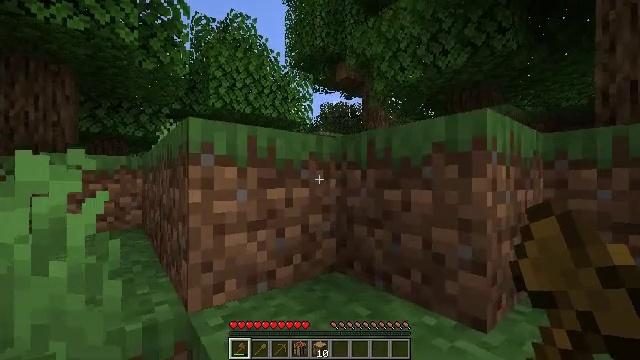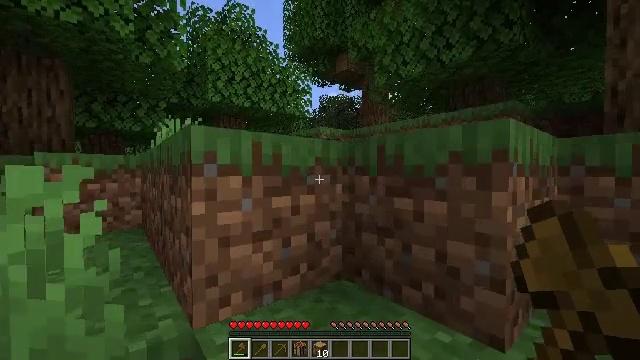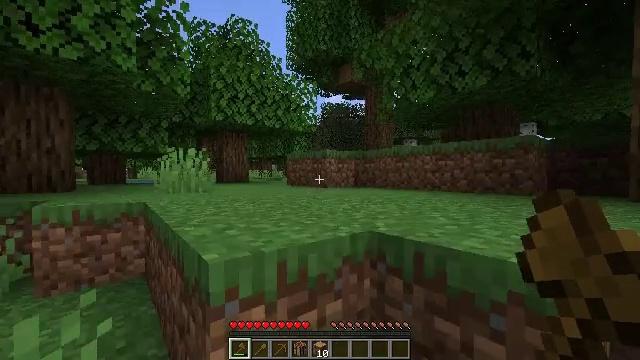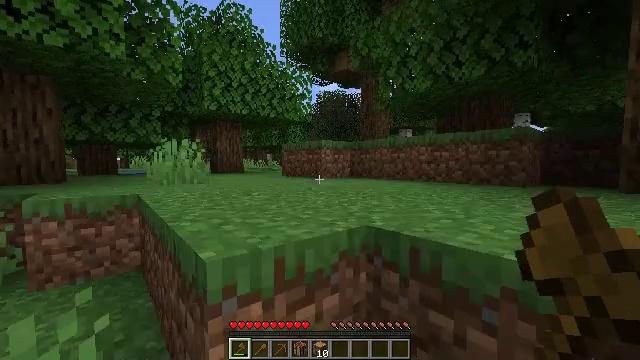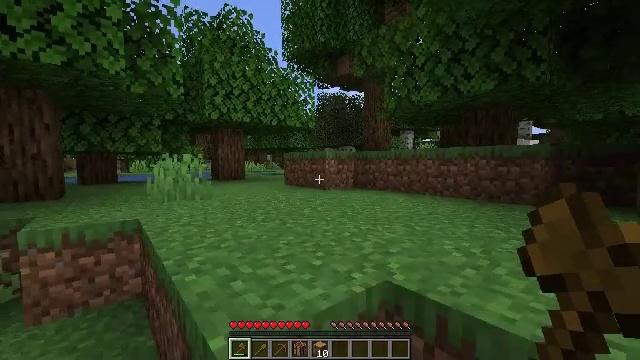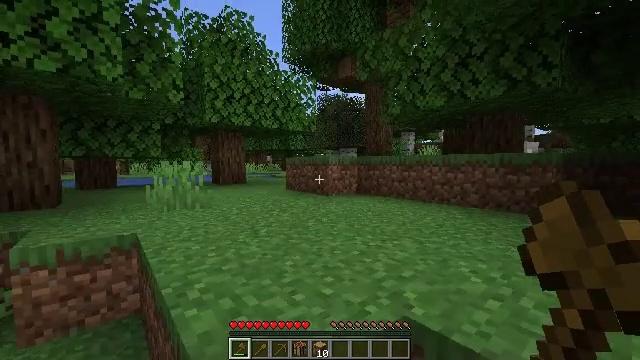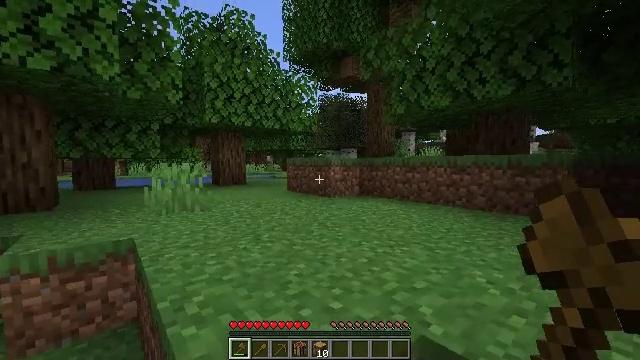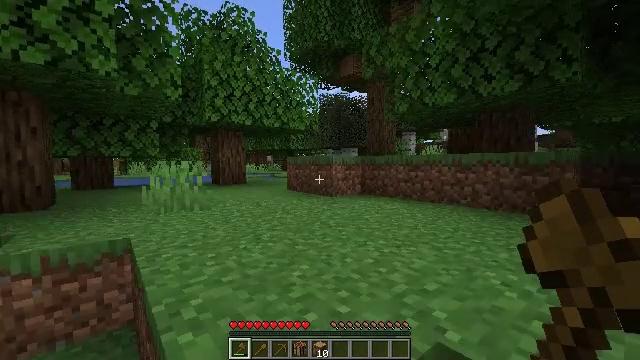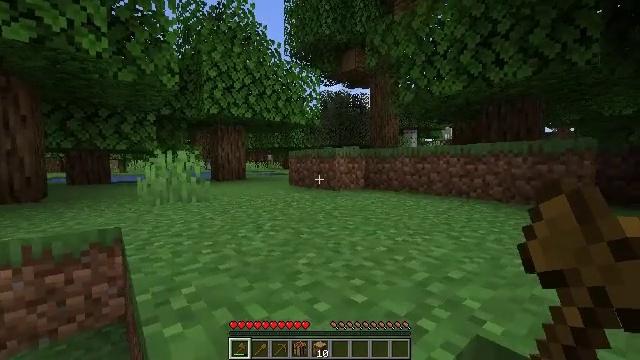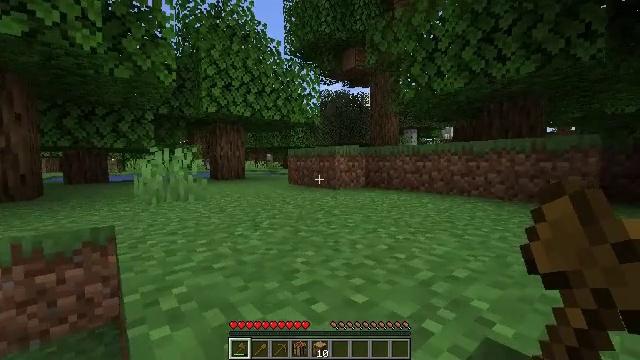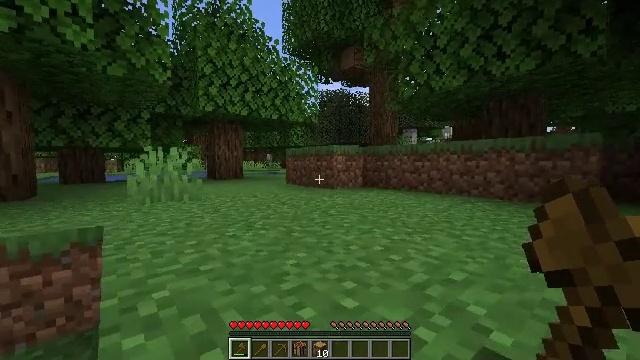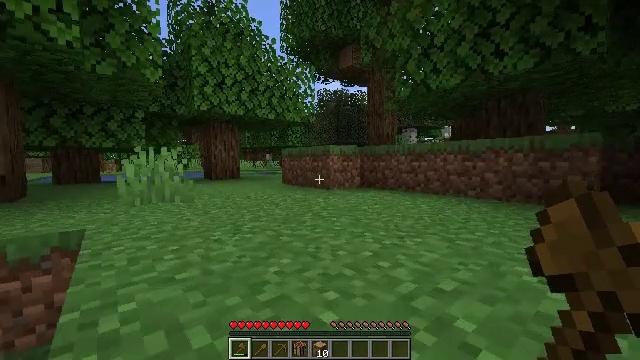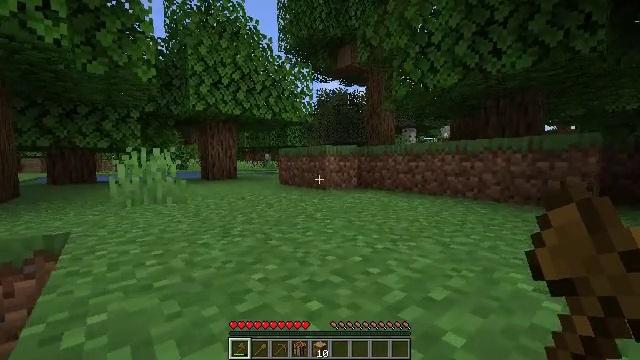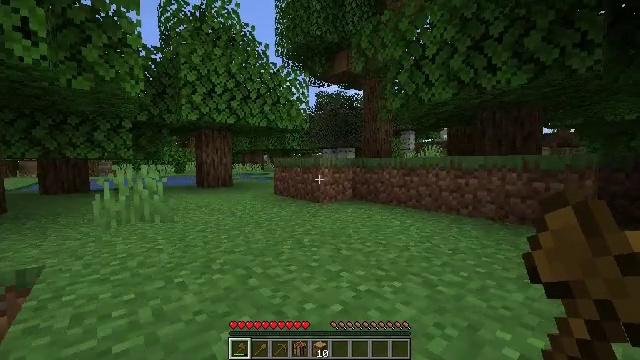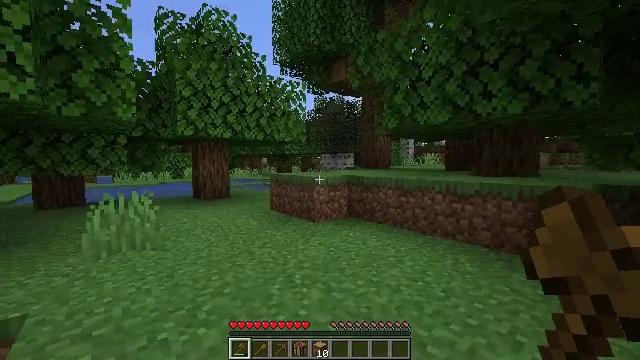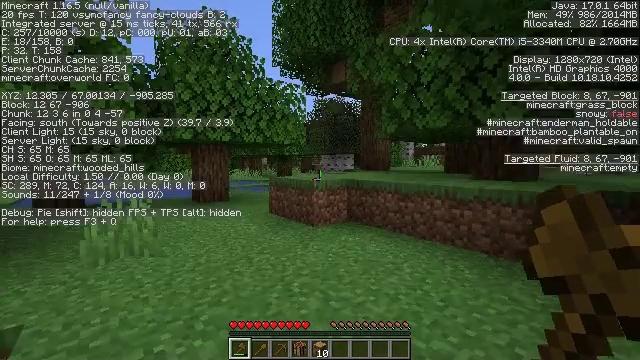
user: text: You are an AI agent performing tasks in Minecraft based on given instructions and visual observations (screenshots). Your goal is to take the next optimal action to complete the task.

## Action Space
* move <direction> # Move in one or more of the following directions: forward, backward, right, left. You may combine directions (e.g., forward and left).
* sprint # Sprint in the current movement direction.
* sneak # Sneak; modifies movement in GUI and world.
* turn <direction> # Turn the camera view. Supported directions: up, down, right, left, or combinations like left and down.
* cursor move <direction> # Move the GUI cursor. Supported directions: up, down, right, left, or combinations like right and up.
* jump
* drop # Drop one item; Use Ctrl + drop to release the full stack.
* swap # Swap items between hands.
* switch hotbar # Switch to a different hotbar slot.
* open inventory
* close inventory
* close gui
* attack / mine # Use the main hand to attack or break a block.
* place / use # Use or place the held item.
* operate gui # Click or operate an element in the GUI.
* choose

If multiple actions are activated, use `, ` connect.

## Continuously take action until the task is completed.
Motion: motion action
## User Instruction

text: Collect lilac by left-clicking.
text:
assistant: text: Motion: move forward, turn down, jump
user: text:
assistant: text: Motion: move forward, jump
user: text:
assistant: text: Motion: move forward, turn right and down, jump
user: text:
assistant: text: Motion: move forward, jump
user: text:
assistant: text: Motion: move forward, jump
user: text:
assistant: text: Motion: move forward
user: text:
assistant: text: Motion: move forward
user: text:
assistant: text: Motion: move forward
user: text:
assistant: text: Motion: move forward
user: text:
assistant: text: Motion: move forward
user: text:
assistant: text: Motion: move forward
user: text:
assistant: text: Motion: move forward
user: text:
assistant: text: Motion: move forward, jump
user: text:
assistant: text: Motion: move forward, jump
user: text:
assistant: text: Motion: move forward, jump
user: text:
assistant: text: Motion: move forward, jump
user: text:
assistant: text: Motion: move forward, jump
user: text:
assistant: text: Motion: move forward, jump
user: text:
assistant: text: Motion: move forward
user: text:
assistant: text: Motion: move forward
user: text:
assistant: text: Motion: move forward
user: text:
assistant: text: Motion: move forward
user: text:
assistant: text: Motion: move forward
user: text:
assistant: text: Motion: move forward
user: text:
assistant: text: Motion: move forward, turn left and down
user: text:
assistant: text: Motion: move forward, turn left and down
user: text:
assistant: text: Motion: move forward, turn left
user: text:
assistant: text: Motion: move forward
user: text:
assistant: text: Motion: move forward
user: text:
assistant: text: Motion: move forward